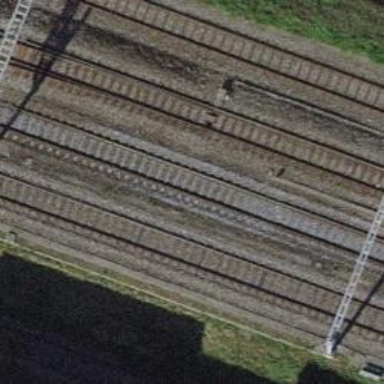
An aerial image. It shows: Electrified rail siding with contact line.